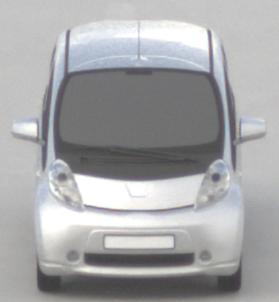
Make: Peugeot
Model: iOn
Detailed model: iOn
Model produced from: 2010/12
Model produced until: 2013/02
Doors: 5
Color: white
Road condition: dry road
Daytime: morning or afternoon
Contrast: low contrast